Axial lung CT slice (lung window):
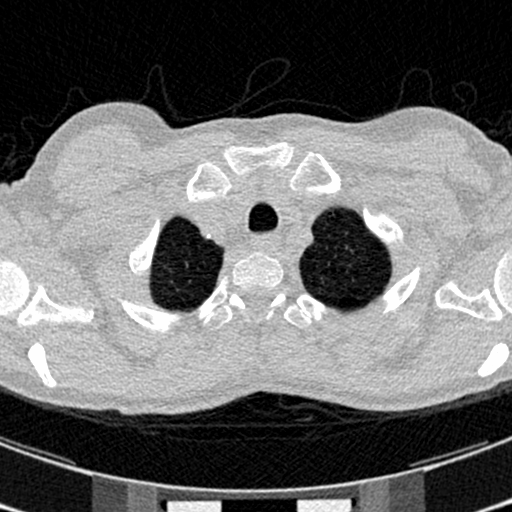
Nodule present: no